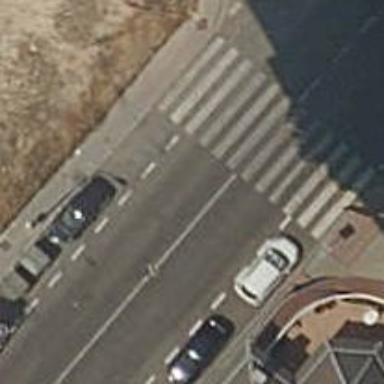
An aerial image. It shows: Uncontrolled zebra crossing on the road.